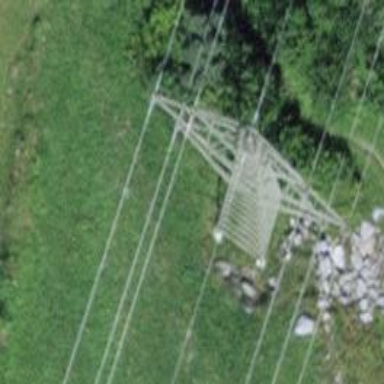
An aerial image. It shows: Power tower.